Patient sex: M
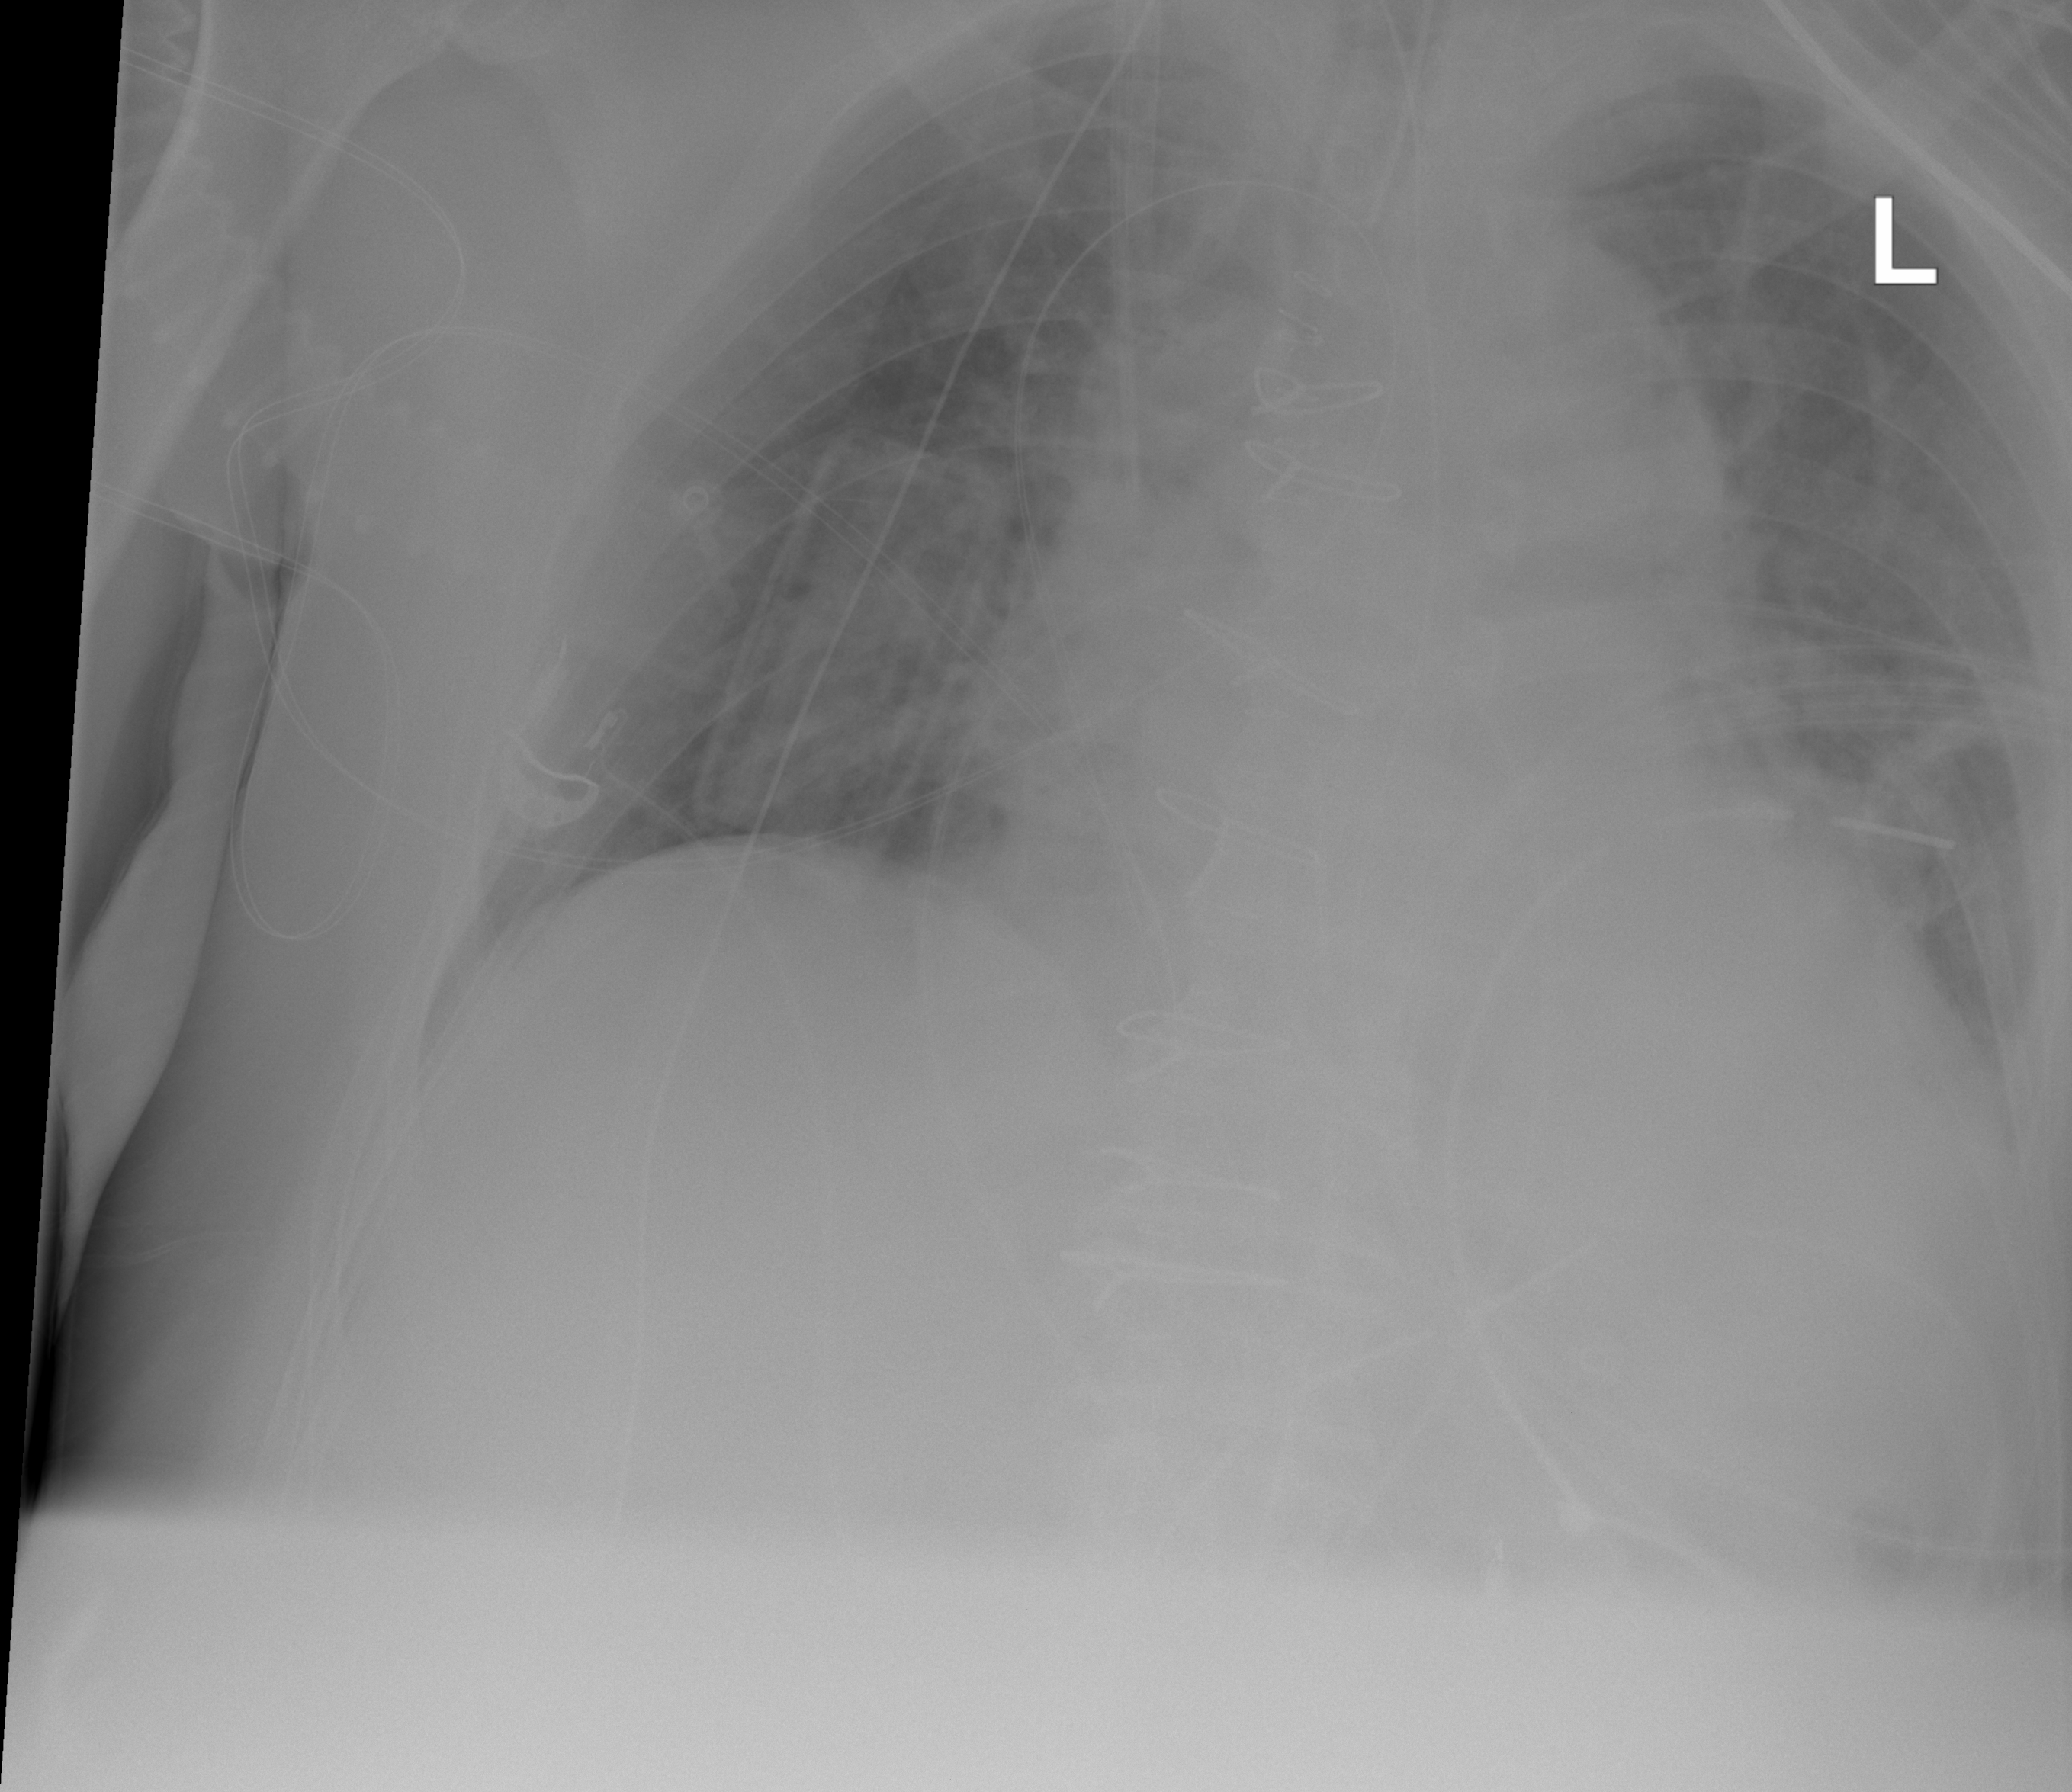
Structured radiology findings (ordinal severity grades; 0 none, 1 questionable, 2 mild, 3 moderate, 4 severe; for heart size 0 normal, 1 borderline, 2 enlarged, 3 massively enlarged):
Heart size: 2
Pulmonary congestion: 2
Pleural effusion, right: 0
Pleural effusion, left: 2
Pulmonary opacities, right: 0
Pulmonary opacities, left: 0
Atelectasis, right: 0
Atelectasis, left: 2